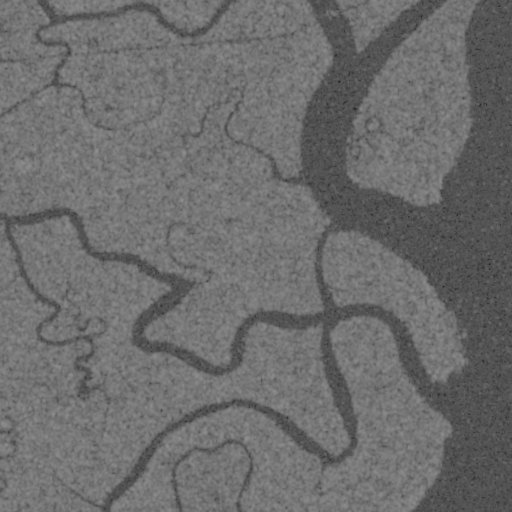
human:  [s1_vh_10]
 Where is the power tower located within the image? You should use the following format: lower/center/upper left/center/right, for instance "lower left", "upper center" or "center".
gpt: The power tower is located in the upper of the image.
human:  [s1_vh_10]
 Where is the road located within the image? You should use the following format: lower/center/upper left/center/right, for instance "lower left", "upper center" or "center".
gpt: The road is located in the upper of the image.
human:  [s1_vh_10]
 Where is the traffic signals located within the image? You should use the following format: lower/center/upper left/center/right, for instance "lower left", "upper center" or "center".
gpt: The traffic signals is located in the upper left of the image.
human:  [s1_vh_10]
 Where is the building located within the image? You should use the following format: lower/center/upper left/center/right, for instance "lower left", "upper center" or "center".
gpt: The building is located in the upper left of the image.
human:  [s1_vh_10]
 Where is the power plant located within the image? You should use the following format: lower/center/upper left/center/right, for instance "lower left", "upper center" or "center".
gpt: There is no power plant in the image.

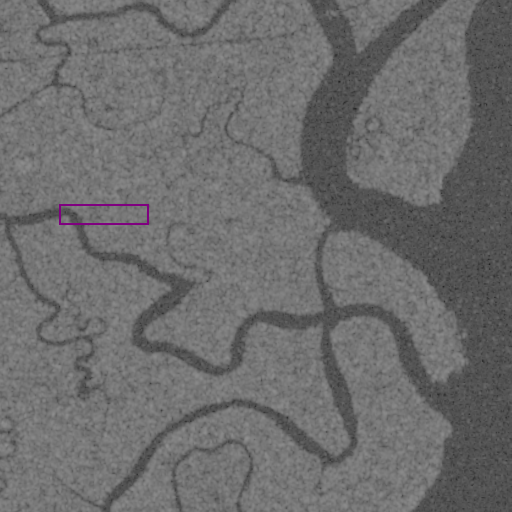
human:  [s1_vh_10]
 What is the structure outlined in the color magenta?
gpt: There is no magenta outline.
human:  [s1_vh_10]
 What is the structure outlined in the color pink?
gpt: There is no structure outlined in pink.